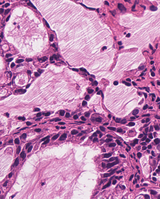
Tumor epithelial tissue: yes
Tumor-associated stroma tissue: yes
Normal tissue: no